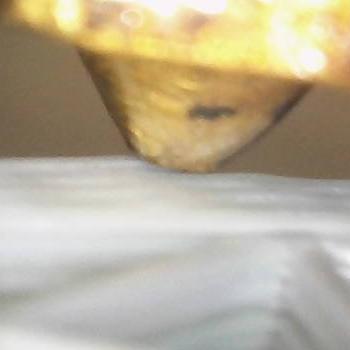
Flow rate: 48%